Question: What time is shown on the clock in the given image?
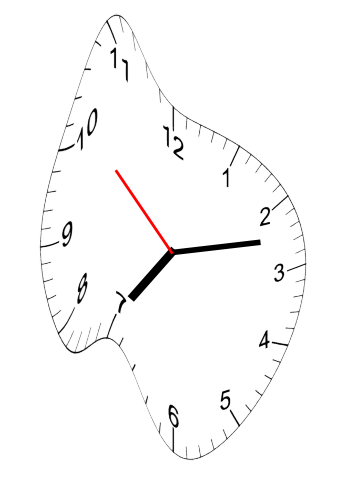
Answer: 07:12:52